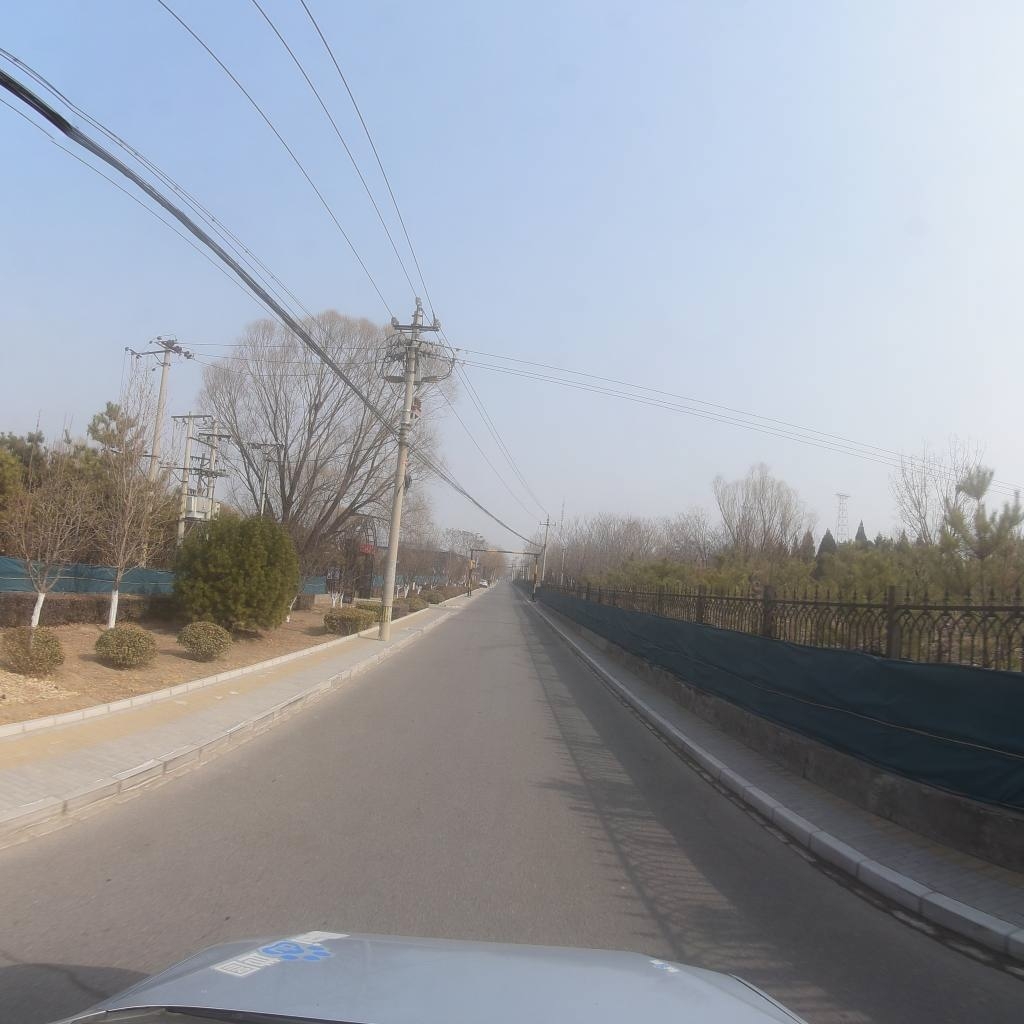
Region: Chaoyang
Road damage annotations: transverse patch